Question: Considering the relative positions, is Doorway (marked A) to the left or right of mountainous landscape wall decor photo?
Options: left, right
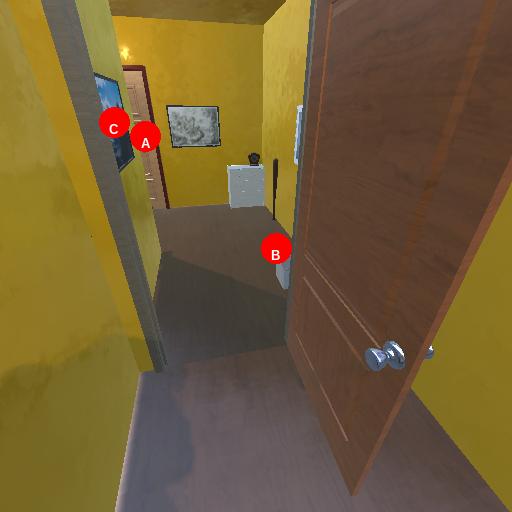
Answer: left